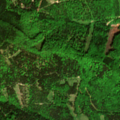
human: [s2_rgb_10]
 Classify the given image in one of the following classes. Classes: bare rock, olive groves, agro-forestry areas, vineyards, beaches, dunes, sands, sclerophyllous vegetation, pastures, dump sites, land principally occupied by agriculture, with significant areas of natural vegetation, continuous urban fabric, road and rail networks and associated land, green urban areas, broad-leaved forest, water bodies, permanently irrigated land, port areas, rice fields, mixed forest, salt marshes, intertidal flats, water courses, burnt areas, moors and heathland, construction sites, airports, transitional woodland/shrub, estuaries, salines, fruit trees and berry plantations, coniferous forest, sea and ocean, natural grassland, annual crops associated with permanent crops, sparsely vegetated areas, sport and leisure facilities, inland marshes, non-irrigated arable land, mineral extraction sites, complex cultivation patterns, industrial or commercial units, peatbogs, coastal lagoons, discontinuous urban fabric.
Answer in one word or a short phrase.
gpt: broad-leaved forest, coniferous forest, mixed forest